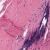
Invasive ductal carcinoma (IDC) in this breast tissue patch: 0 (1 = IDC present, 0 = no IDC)